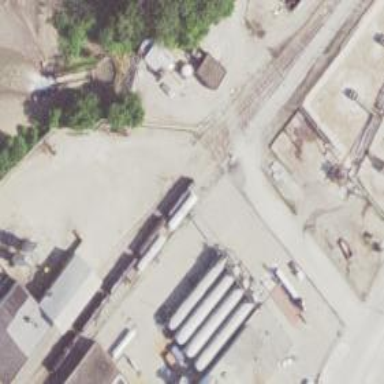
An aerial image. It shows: Railway yard used for servicing trains.